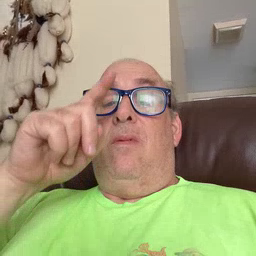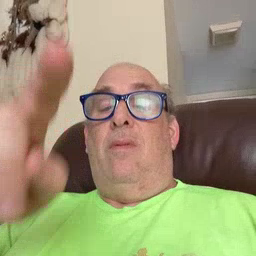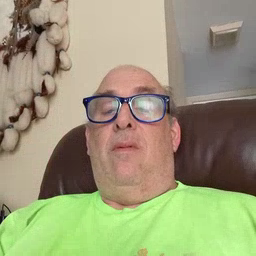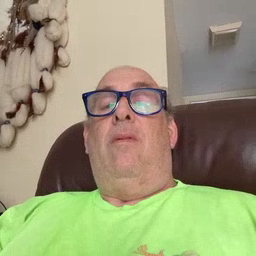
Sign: there